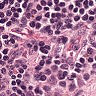
Metastatic tissue present: no